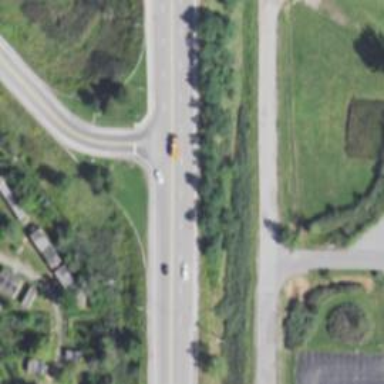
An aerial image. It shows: Secondary road with asphalt surface and embankment.